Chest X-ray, AP view. Patient: 46 years old, sex M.
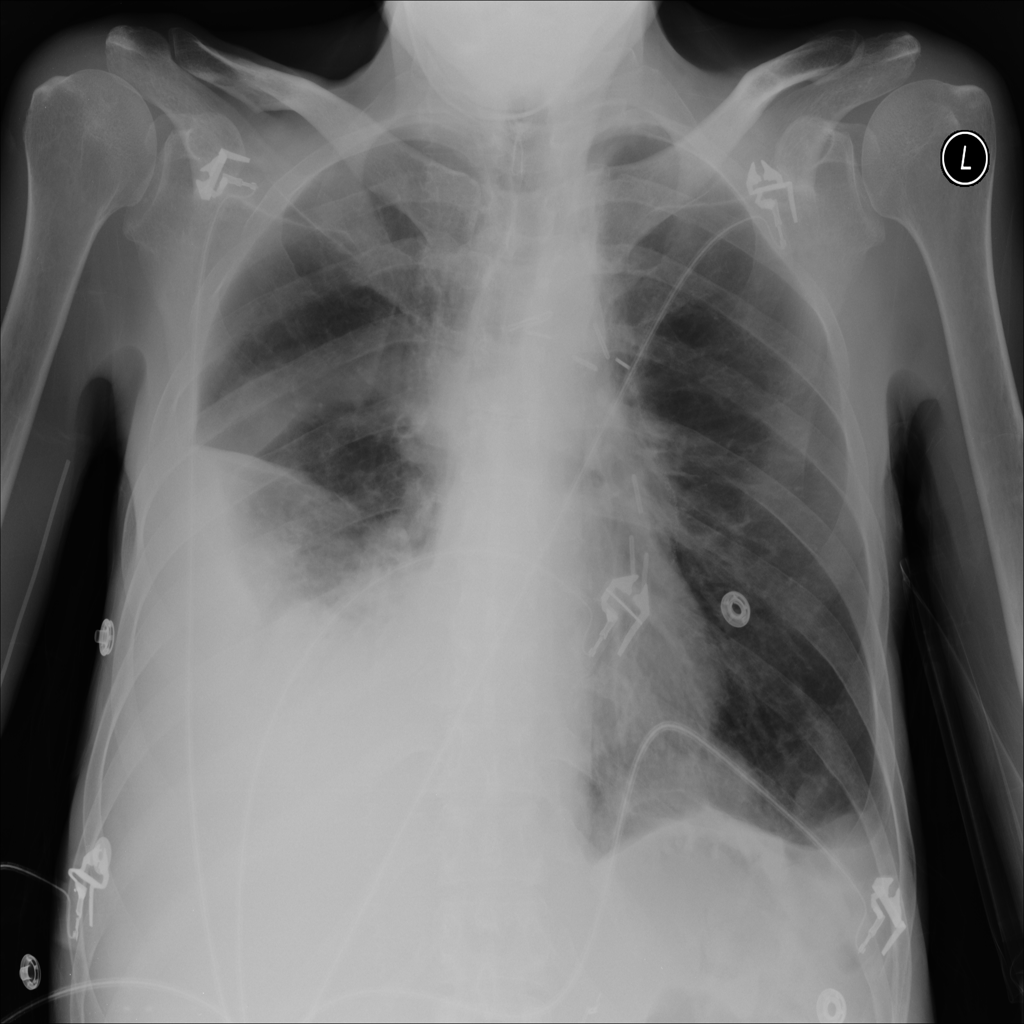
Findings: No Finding